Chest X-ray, PA view. Patient: 51 years old, sex M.
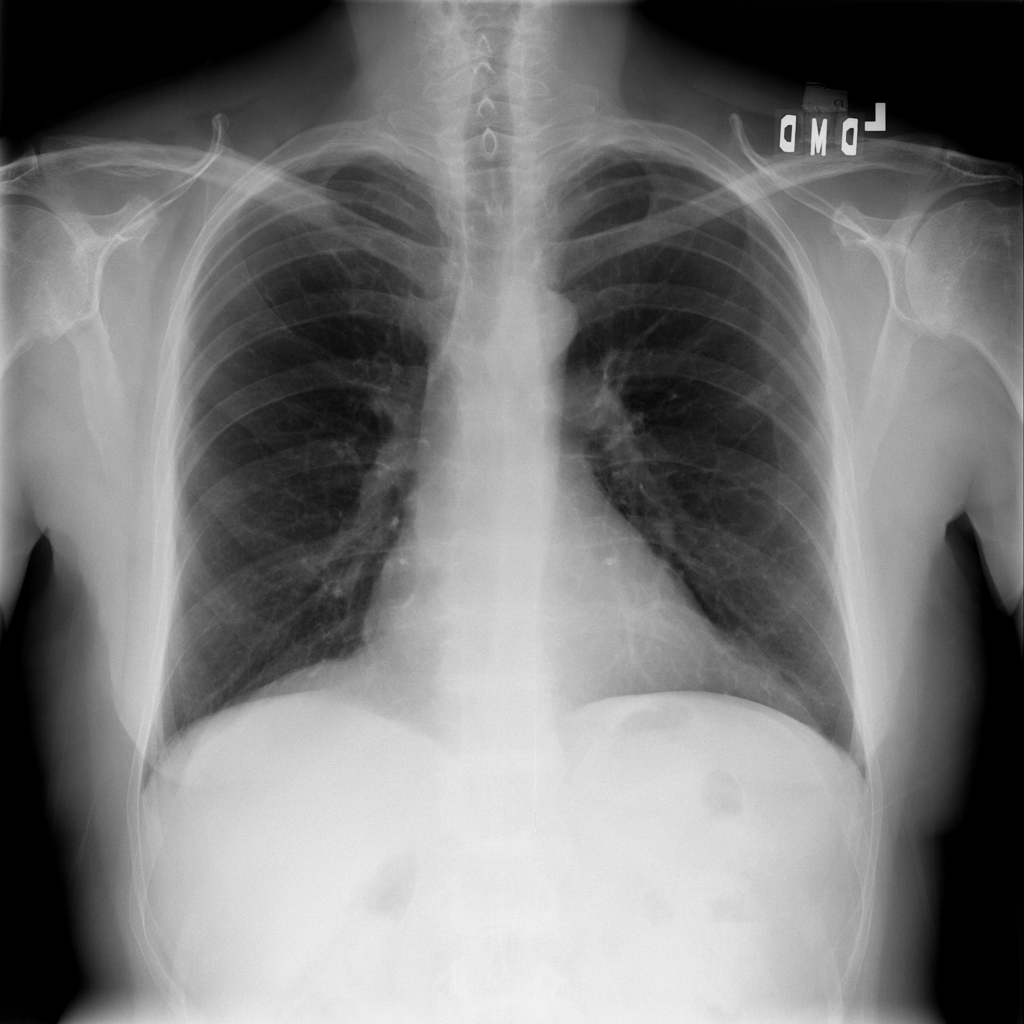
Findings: No Finding